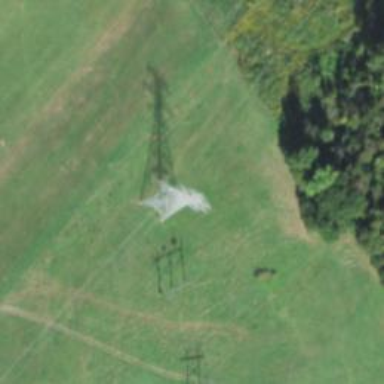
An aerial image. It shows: Lattice structure tower used for power distribution.